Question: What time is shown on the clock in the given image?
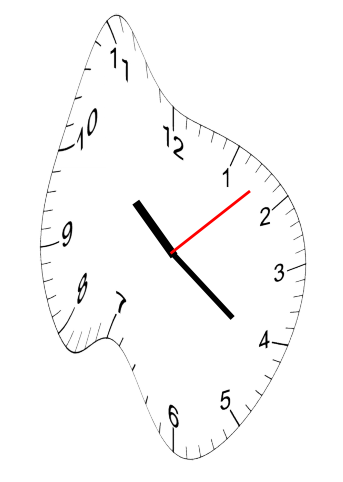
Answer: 10:21:08